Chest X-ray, PA view. Patient: 31 years old, sex F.
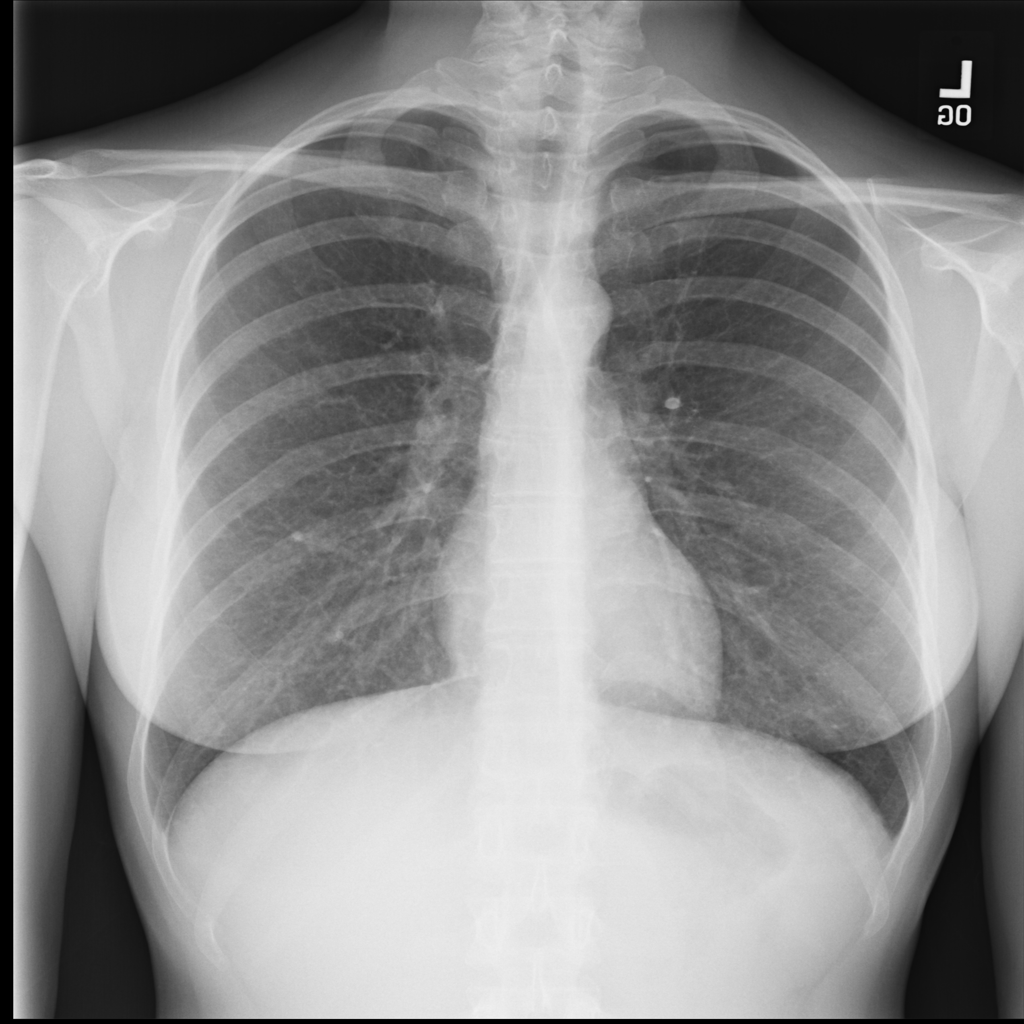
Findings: No Finding